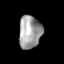
Tissue: skin
Cell type: Fibroblasts
Senescence score: 0.8474
Nuclear area (px): 725
Mean DAPI intensity: 159.394